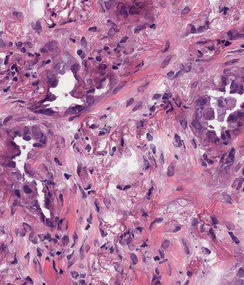
Tumor epithelial tissue: yes
Tumor-associated stroma tissue: yes
Normal tissue: no